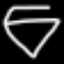
Label: diamond